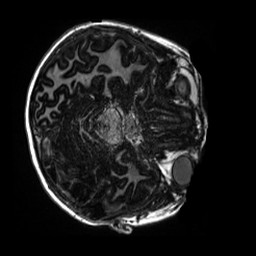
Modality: MP2RAGE
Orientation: axial
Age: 11
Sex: male
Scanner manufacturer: siemens
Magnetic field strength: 3 T
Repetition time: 4 s
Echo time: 0.00303 s